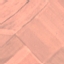
Label: AnnualCrop